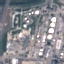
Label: Industrial